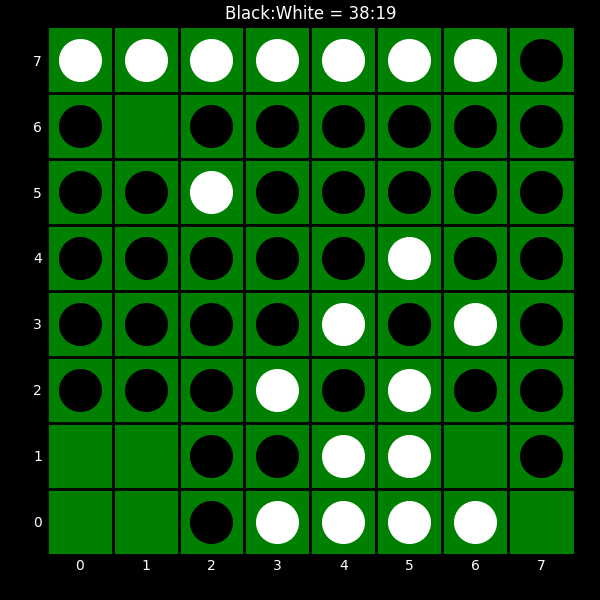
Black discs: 38
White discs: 19